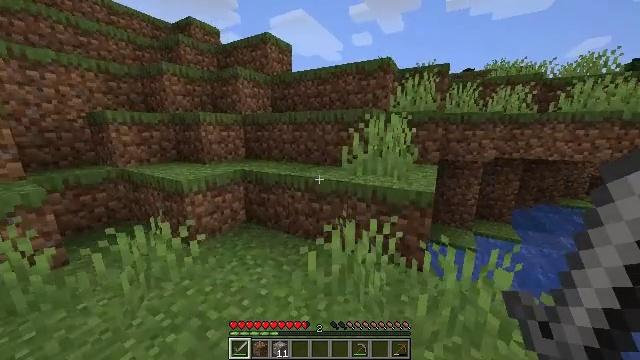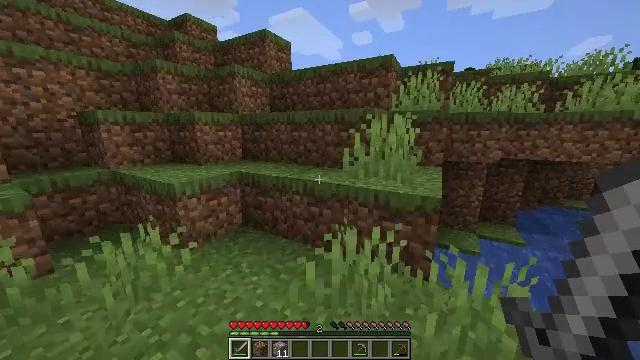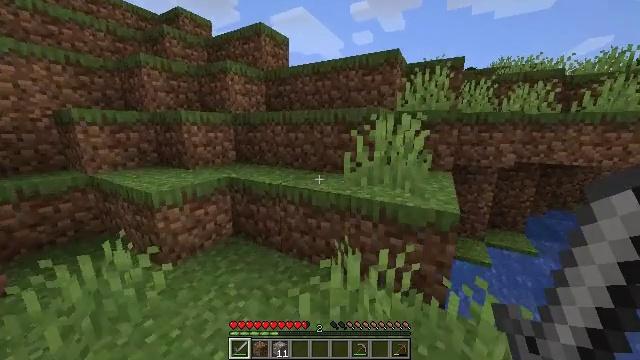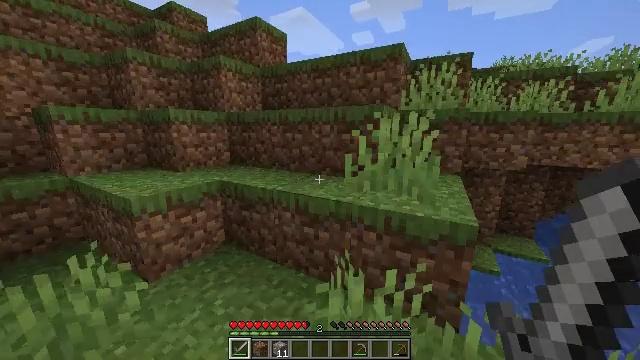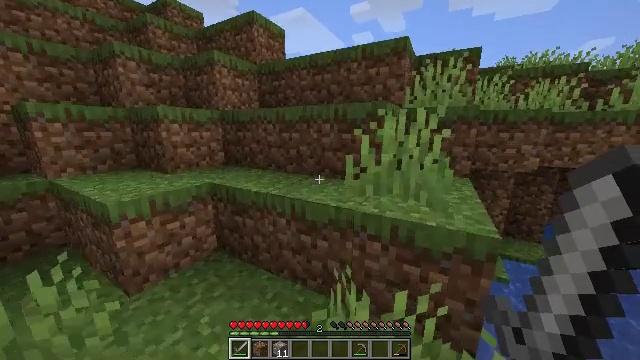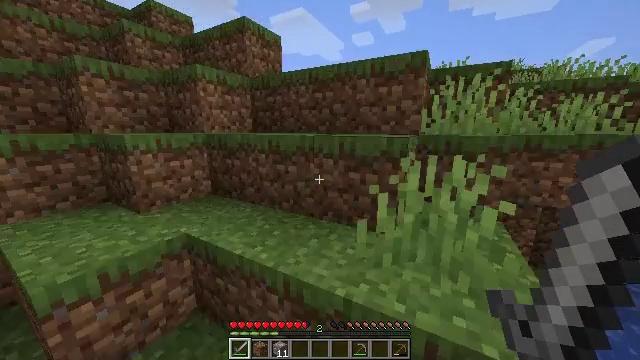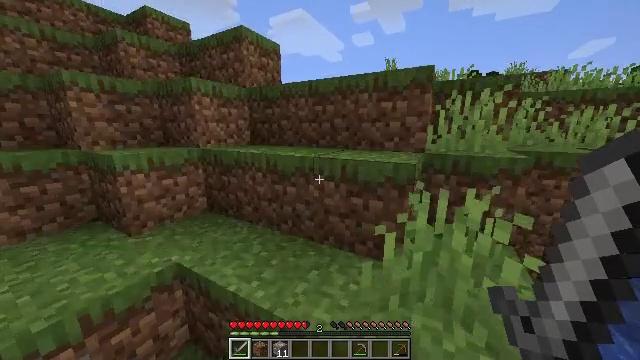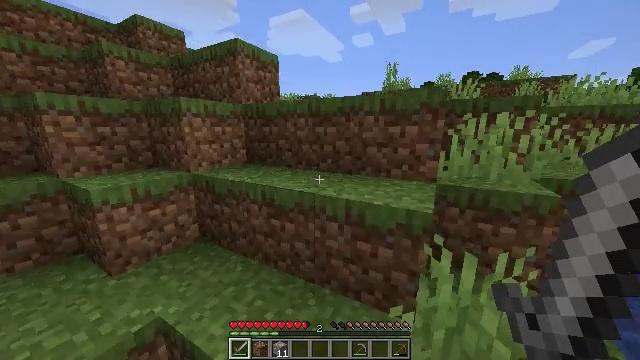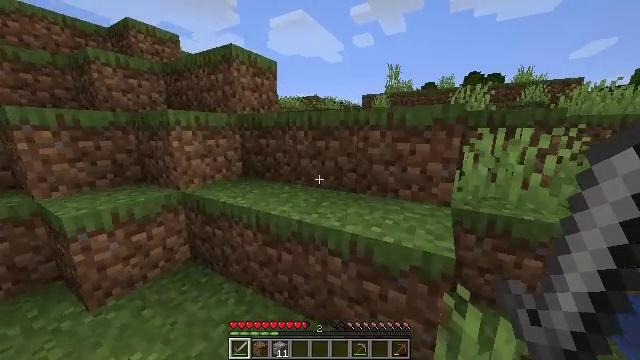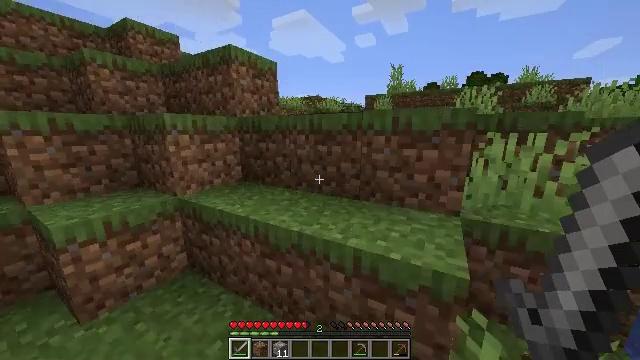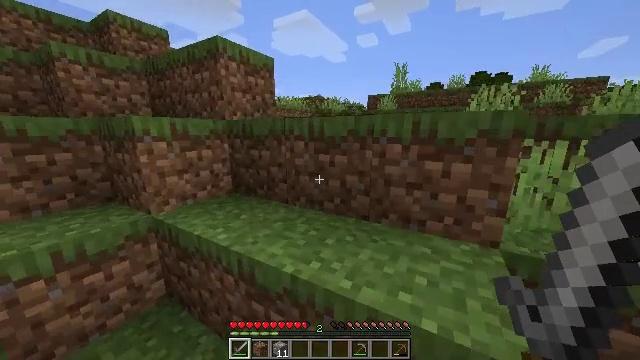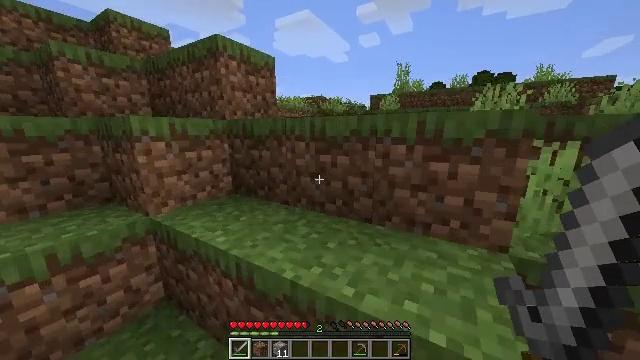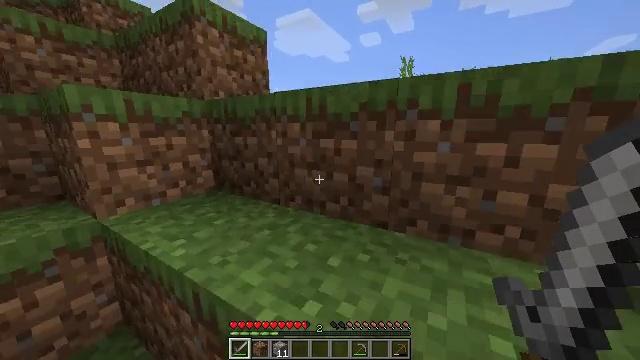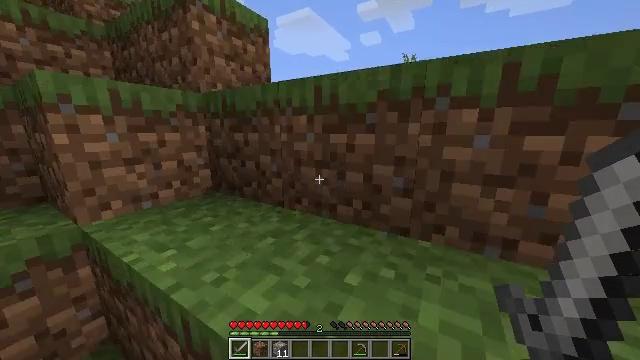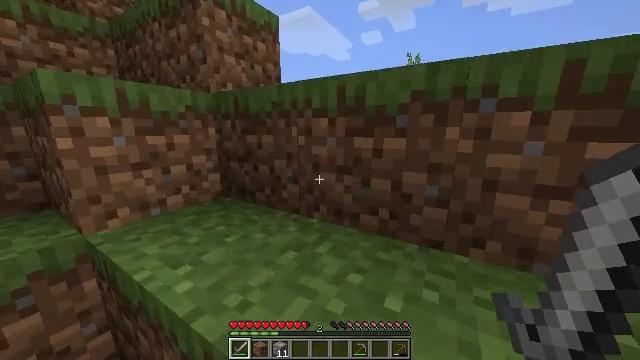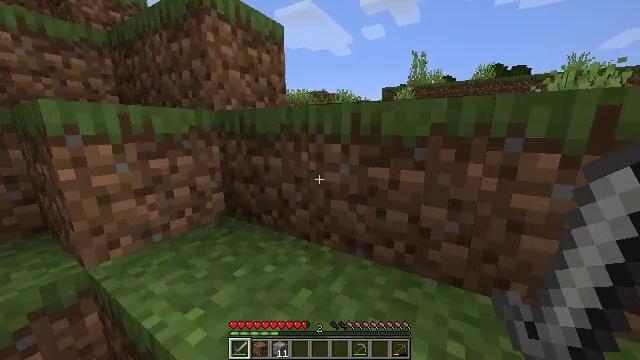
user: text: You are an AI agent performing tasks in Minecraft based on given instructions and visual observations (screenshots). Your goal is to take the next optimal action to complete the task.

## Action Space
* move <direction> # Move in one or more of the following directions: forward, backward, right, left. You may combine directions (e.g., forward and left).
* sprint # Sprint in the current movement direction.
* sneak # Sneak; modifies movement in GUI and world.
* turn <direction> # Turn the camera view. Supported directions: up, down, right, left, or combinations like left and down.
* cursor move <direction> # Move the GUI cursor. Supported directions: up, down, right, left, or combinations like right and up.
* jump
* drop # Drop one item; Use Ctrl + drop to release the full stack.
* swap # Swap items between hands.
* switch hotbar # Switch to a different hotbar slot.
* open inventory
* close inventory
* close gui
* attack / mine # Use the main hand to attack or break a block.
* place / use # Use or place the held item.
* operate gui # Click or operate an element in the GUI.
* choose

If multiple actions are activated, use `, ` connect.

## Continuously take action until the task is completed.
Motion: motion action
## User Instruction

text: Remove the white bed from its place.
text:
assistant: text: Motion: move forward
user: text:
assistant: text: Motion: move forward
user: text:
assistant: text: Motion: move forward
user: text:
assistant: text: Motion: move forward
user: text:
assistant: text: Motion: move forward, jump
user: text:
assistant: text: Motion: move forward, jump
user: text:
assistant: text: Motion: move forward, jump
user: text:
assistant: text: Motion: move forward, jump
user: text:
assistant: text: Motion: move forward, jump
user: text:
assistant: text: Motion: move forward, jump
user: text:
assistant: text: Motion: move forward, jump
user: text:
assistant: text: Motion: move forward, jump
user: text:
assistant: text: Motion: move forward, jump
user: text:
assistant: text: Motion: move forward, jump
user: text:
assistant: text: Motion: move forward, jump
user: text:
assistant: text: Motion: move forward, jump
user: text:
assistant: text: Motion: move forward, jump
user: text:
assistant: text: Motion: move forward, jump
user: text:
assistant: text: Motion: move forward, jump
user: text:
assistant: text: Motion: move forward, jump
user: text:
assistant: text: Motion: move forward, jump
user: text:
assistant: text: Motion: move forward, jump
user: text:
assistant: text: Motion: move forward, jump
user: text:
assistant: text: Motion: move forward, jump
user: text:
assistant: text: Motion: move forward, jump
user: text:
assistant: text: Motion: move forward, jump
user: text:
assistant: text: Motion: move forward, jump
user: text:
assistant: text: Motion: move forward, turn left, jump
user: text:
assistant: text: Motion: move forward, turn left, jump
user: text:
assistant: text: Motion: move forward, turn left, jump